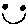
Label: smiley face